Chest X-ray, PA view. Patient: 20 years old, sex F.
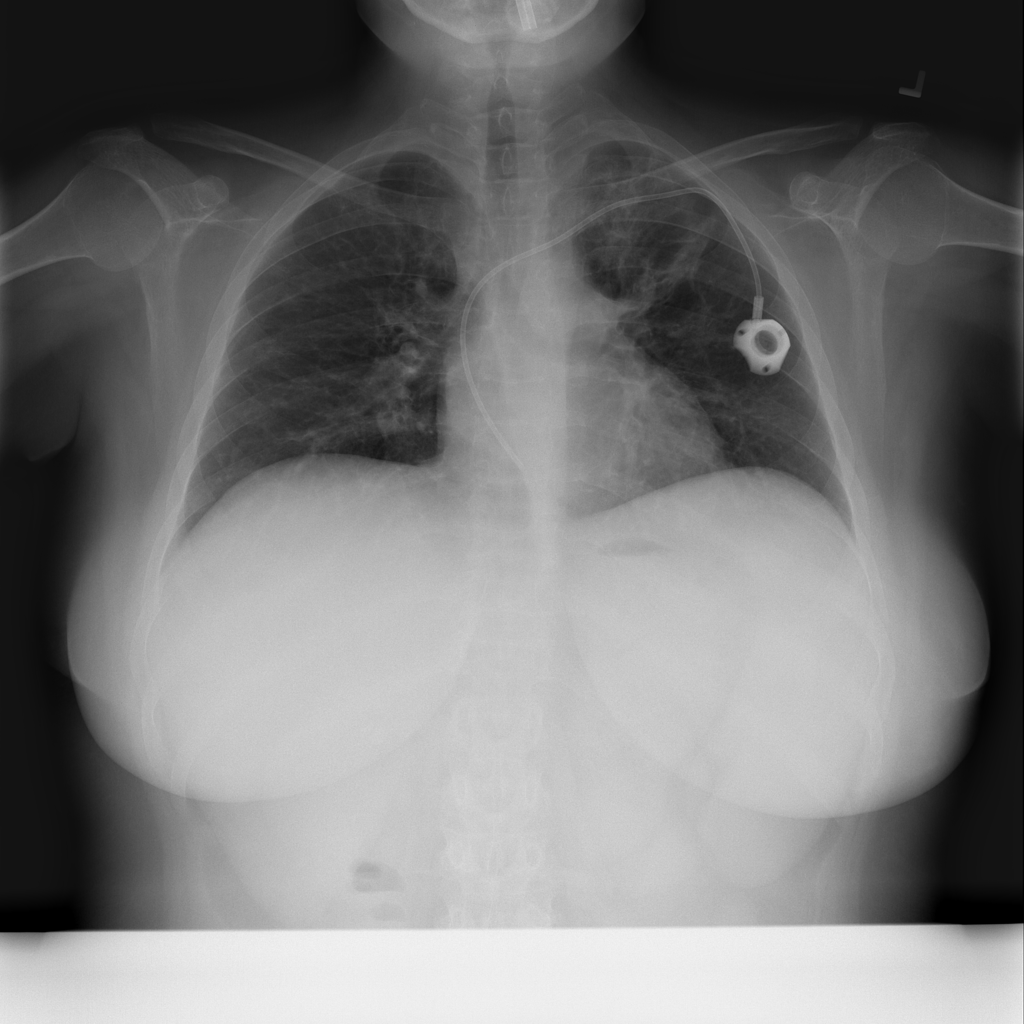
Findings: No Finding